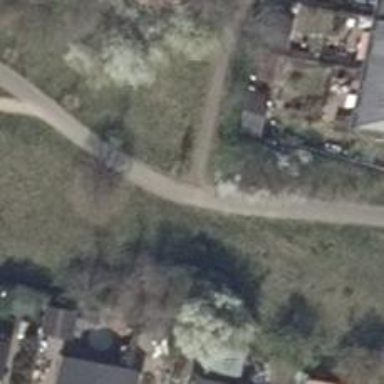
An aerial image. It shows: Path.